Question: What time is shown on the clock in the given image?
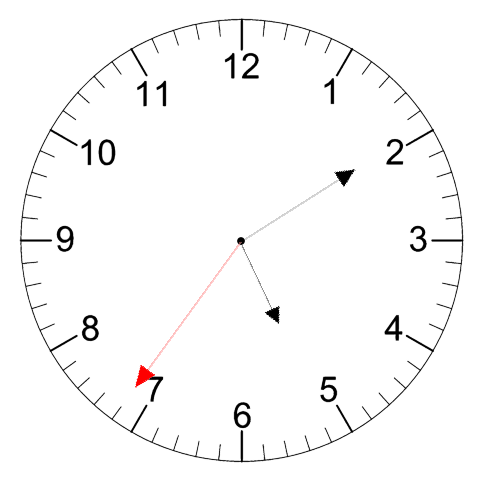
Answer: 05:09:36